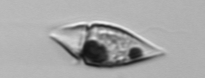
Label: Amphidinium